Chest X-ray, PA view. Patient: 81 years old, sex F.
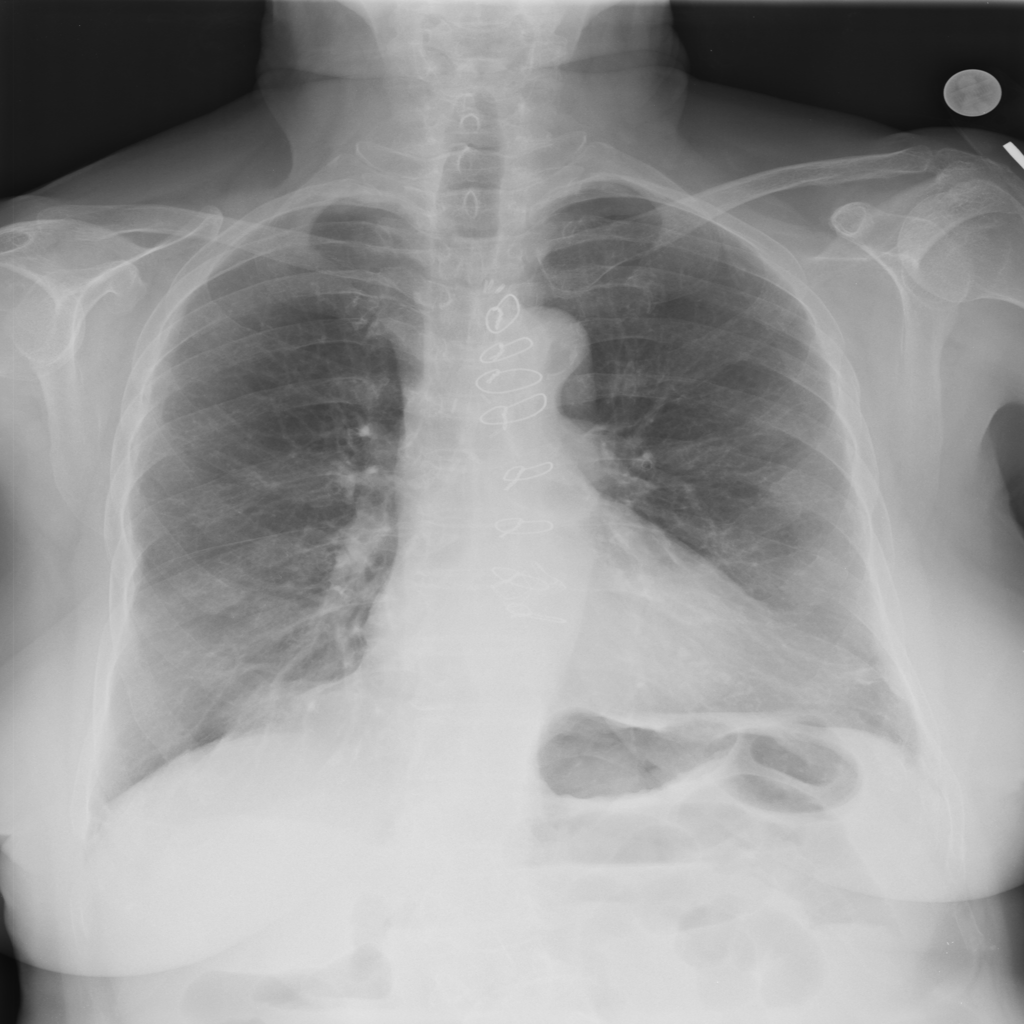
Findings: No Finding